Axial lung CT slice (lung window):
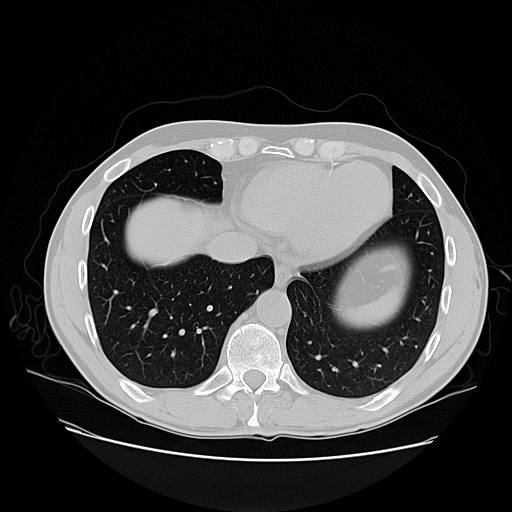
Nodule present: no